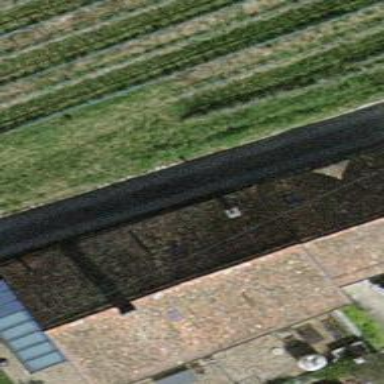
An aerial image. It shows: Simple house.